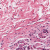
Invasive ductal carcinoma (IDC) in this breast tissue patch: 0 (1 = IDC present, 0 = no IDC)